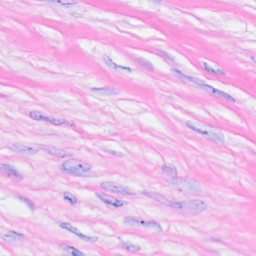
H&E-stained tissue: Breast